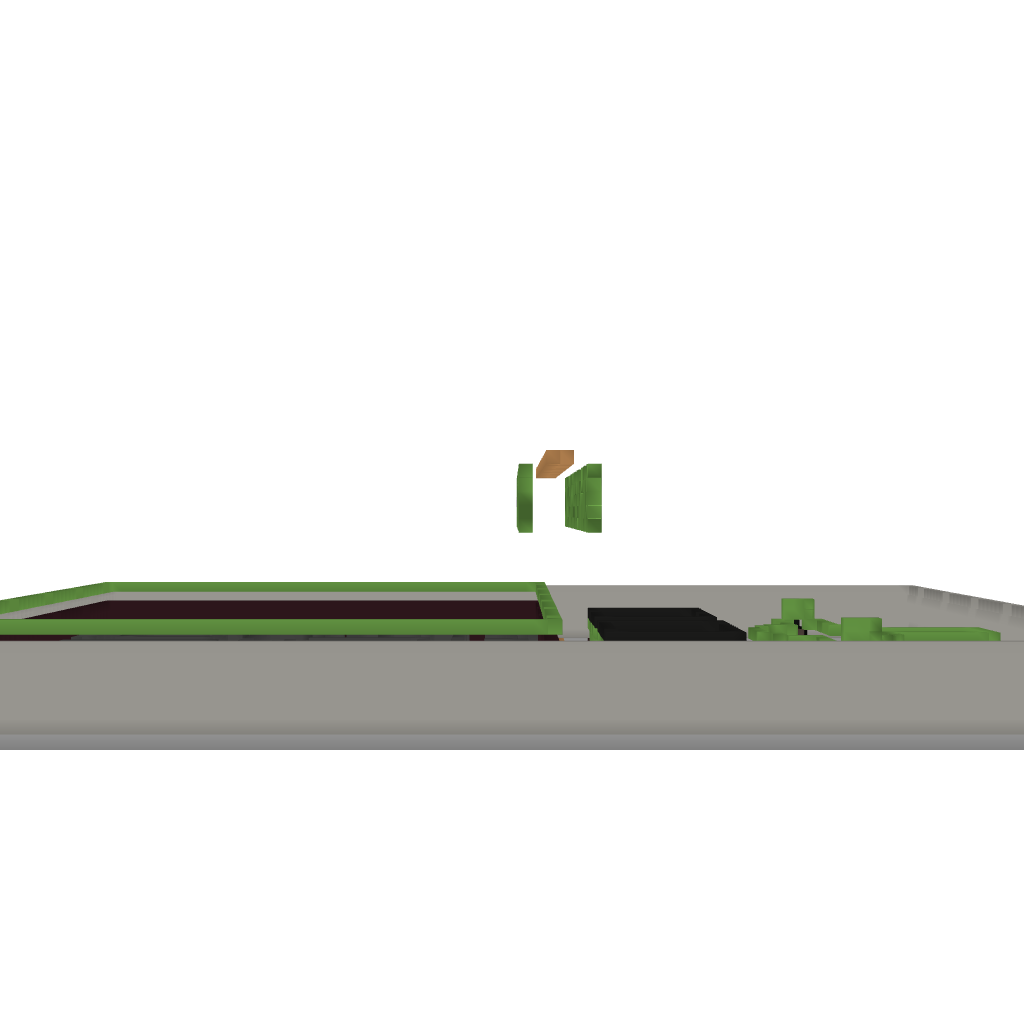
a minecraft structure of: BomberMan MiniGame